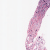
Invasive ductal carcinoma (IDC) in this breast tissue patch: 1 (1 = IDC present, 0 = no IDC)